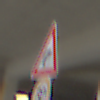
Verkehrszeichen: KurveRechts
Zusatzzeichen unten: Geschwindigkeit80
Umgebung: Roofed, Urban
Tageszeit: Midday
Wetter: Overcast
Licht: Artificial
Jahreszeit: NotSpecified
Kontrast: MediumContrast